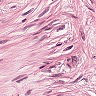
Metastatic tissue present: yes